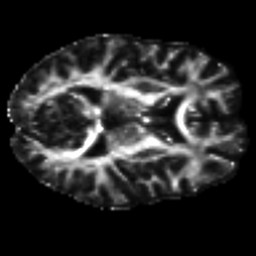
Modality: FA
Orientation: axial
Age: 50
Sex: female
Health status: ill
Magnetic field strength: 3 T
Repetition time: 8.4 s
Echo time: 0.0926 s